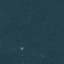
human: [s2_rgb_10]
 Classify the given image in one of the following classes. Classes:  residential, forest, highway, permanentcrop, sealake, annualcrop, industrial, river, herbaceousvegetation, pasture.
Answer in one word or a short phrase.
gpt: Forest